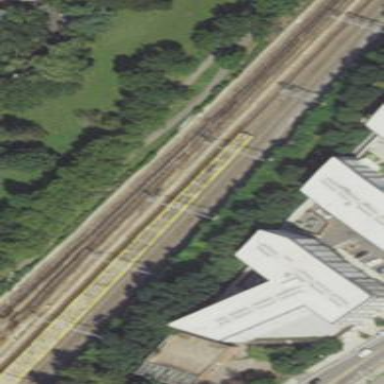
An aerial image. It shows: Platform for public transport and railway services.